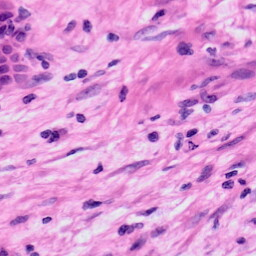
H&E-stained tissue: Skin